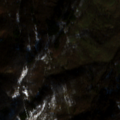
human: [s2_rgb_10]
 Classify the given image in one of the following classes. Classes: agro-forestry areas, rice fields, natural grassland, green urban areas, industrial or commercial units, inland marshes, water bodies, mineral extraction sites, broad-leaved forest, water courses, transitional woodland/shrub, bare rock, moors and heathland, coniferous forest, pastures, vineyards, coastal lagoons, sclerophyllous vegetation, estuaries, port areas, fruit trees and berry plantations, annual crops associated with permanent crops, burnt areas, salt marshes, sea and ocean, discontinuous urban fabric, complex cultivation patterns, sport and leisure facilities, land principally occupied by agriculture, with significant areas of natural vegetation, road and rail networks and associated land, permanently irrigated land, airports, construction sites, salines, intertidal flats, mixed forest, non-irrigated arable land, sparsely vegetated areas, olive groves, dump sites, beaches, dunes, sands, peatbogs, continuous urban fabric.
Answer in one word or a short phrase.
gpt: broad-leaved forest